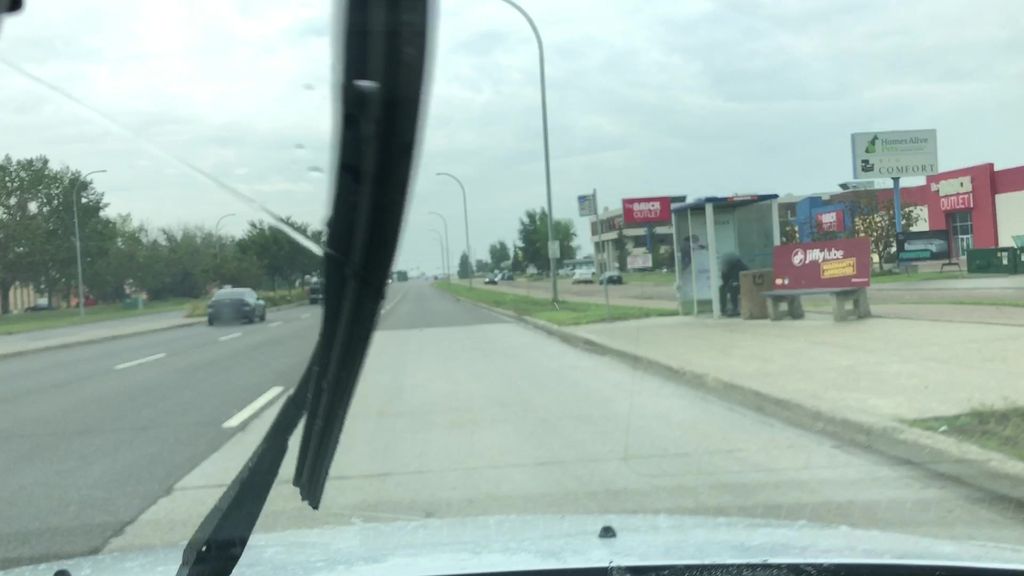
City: edmonton